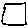
Label: square